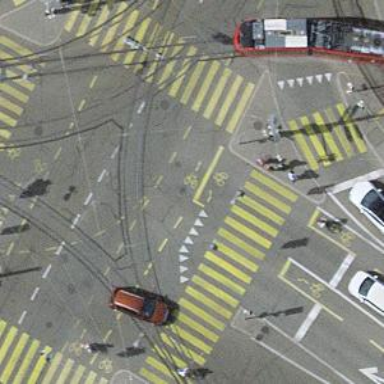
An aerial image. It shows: Road crossing with traffic signals.